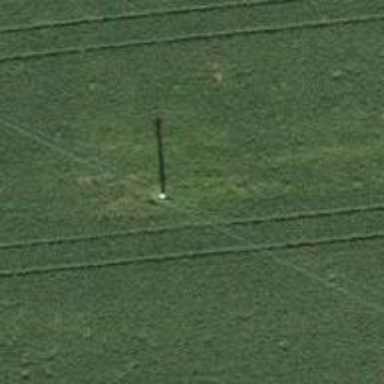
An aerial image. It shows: Power pole.